Question:
I try to make a cool news app like BBC news. I think each --> We must create custom view.
I adready have read how to create custom view in Apple Developer website but it only introduces, not has some samples.
My question is:
+ How can I create that customview (a UIImage with a UILabel inside)
+ How can I put that view in tableview in my main screen app.
Thank in advance. Sorry for poor English.
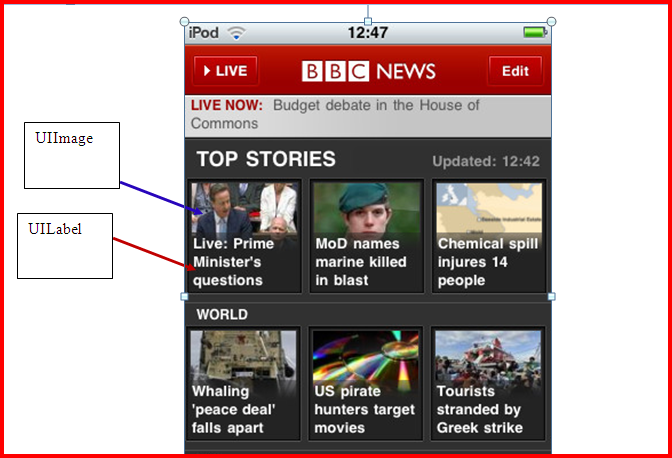
Answer: Try this..
'''
UIButton *objBtn;
objBtn = [[UIButton alloc] init];
objBtn.frame = CGRectMake(x, y, W, H);
[objBtn setBackgroundImage:[UIImage imageNamed:@"defalt_person_01.png"] forState:UIControlStateNormal];
[objBtn addTarget:self action:@selector(SelectLanguageBtn:) forControlEvents:UIControlEventTouchUpInside];
objBtn.tag = 101;
[self.view addSubview:objBtn];
//Your News On Imagebtn
UILabel *newsLab=[[UILabel alloc]initWithFrame:CGRectMake(BtnX, BtnY, W, H)];
newsLab.textAlignment=UITextAlignmentCenter;
newsLab.textColor=[UIColor orangeColor];
newsLab.backgroundColor=[UIColor clearColor];
newsLab.text = @"My News";
newsLab.font=[UIFont fontWithName:@"TimesNewRomanPS-BoldMT" size:30];
[objBtn addSubview:newsLab];
'''